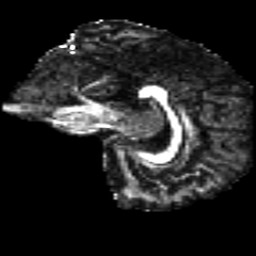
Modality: FA
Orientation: sagittal
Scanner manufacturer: siemens
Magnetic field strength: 3 T
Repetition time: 4.16 s
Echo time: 0.0806 s